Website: macys
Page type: billing-address
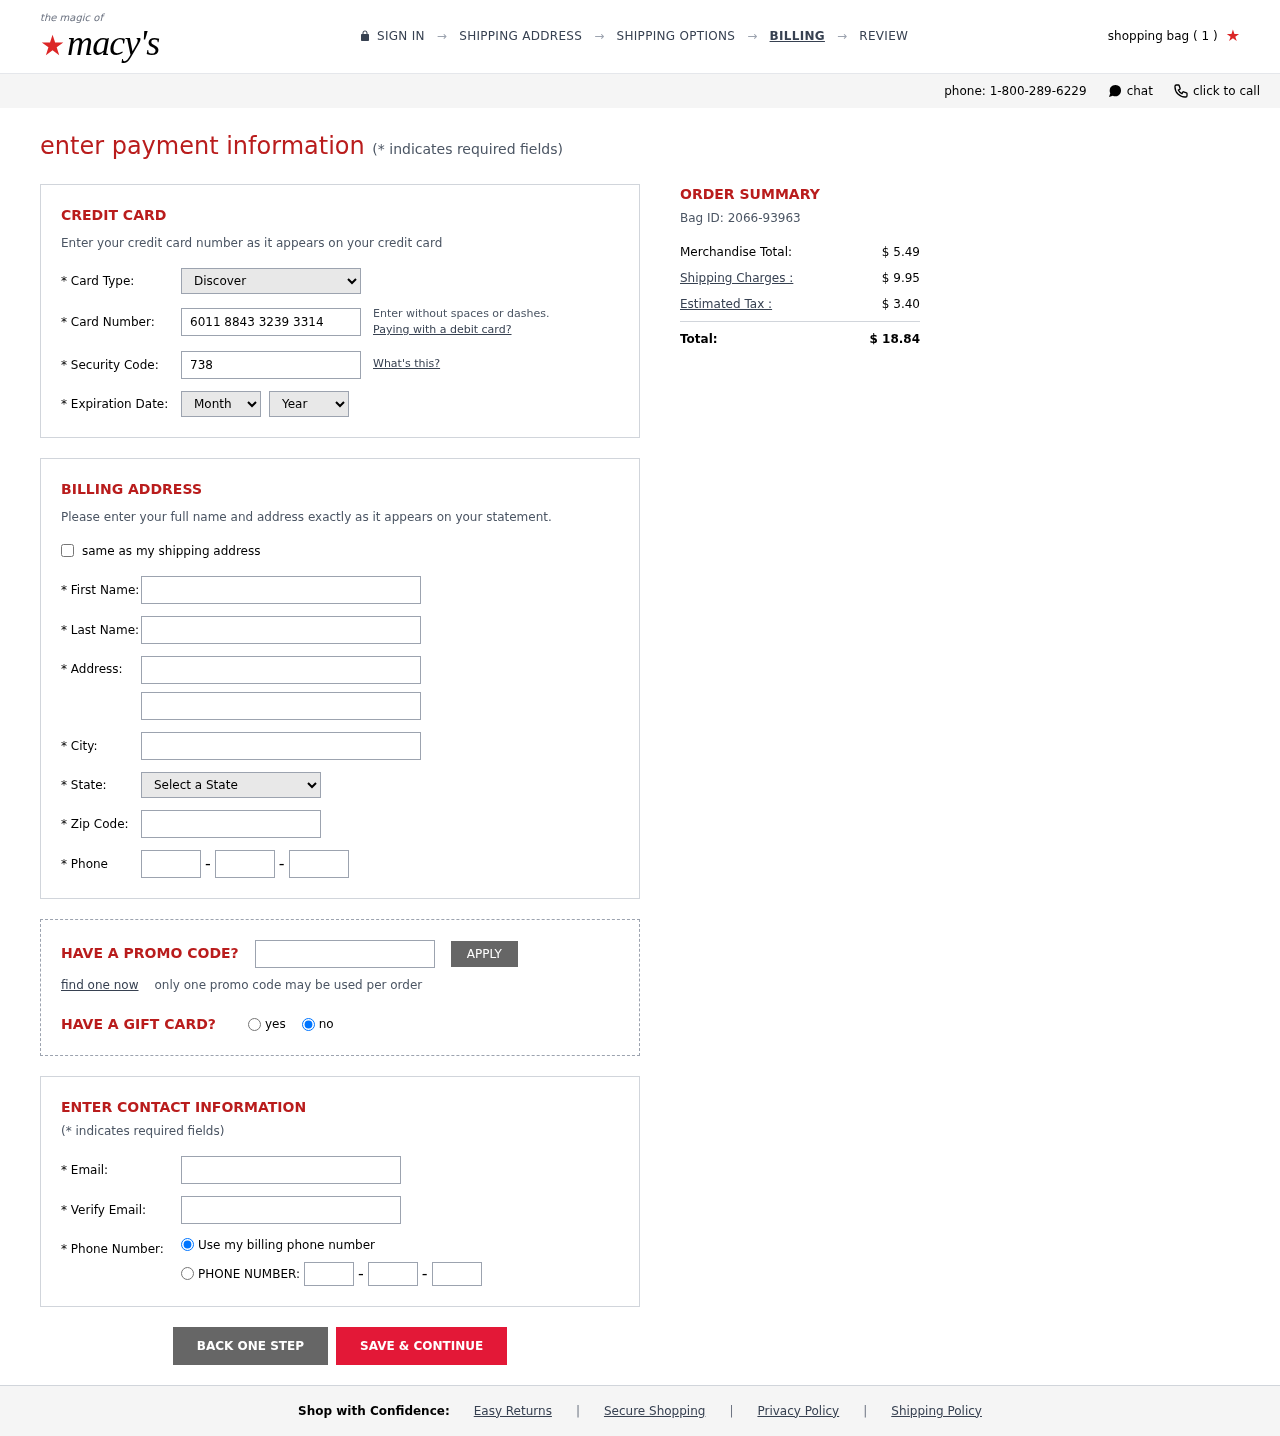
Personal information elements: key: PII_CARD_CVV
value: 738
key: PII_CARD_EXPIRY_MONTH
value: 07
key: PII_CARD_EXPIRY_YEAR
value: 29
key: PII_CARD_NUMBER
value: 6011 8843 3239 3314
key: PII_CARD_TYPE
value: Discover
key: PII_CITY
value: South Brendaborough
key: PII_EMAIL
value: julie.trevino@gmail.com
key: PII_FIRSTNAME
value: Julie
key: PII_LASTNAME
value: Trevino
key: PII_PHONE_AREA
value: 770
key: PII_PHONE_PREFIX
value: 402
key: PII_PHONE_SUFFIX
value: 4120
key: PII_POSTCODE
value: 21721
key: PII_STATE_ABBR
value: ND
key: PII_STREET
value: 53458 Cuevas Lights
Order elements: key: ORDER_NUM_ITEMS
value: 1
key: ORDER_ID
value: Bag ID: 2066-93963
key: ORDER_SUBTOTAL
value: $ 5.49
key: ORDER_SHIPPING_COST
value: $ 9.95
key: ORDER_TAX
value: $ 3.40
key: ORDER_TOTAL
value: $ 18.84